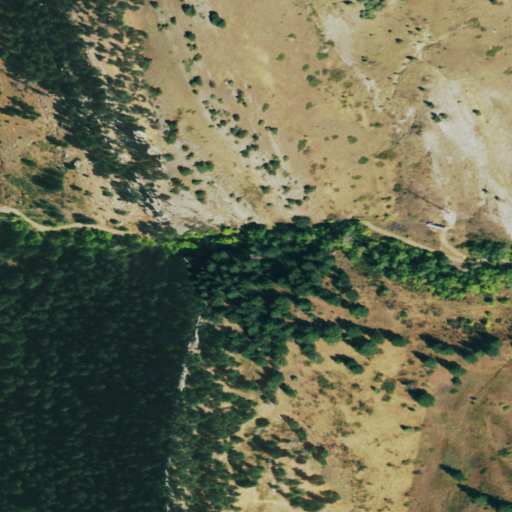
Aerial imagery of valley in Colorado named Bear Canyon containing shrub, evergreen forest, woody wetlands, and grassland